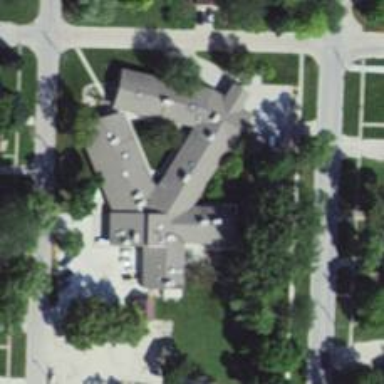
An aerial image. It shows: Nursing home.